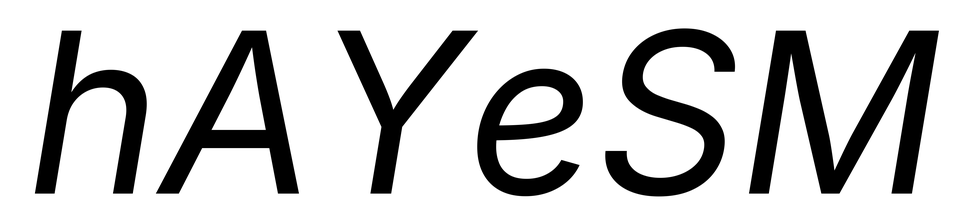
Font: Inter-Italic_Italic